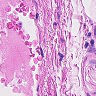
Metastatic tissue present: no